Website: lowes
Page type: stored-credit-cards
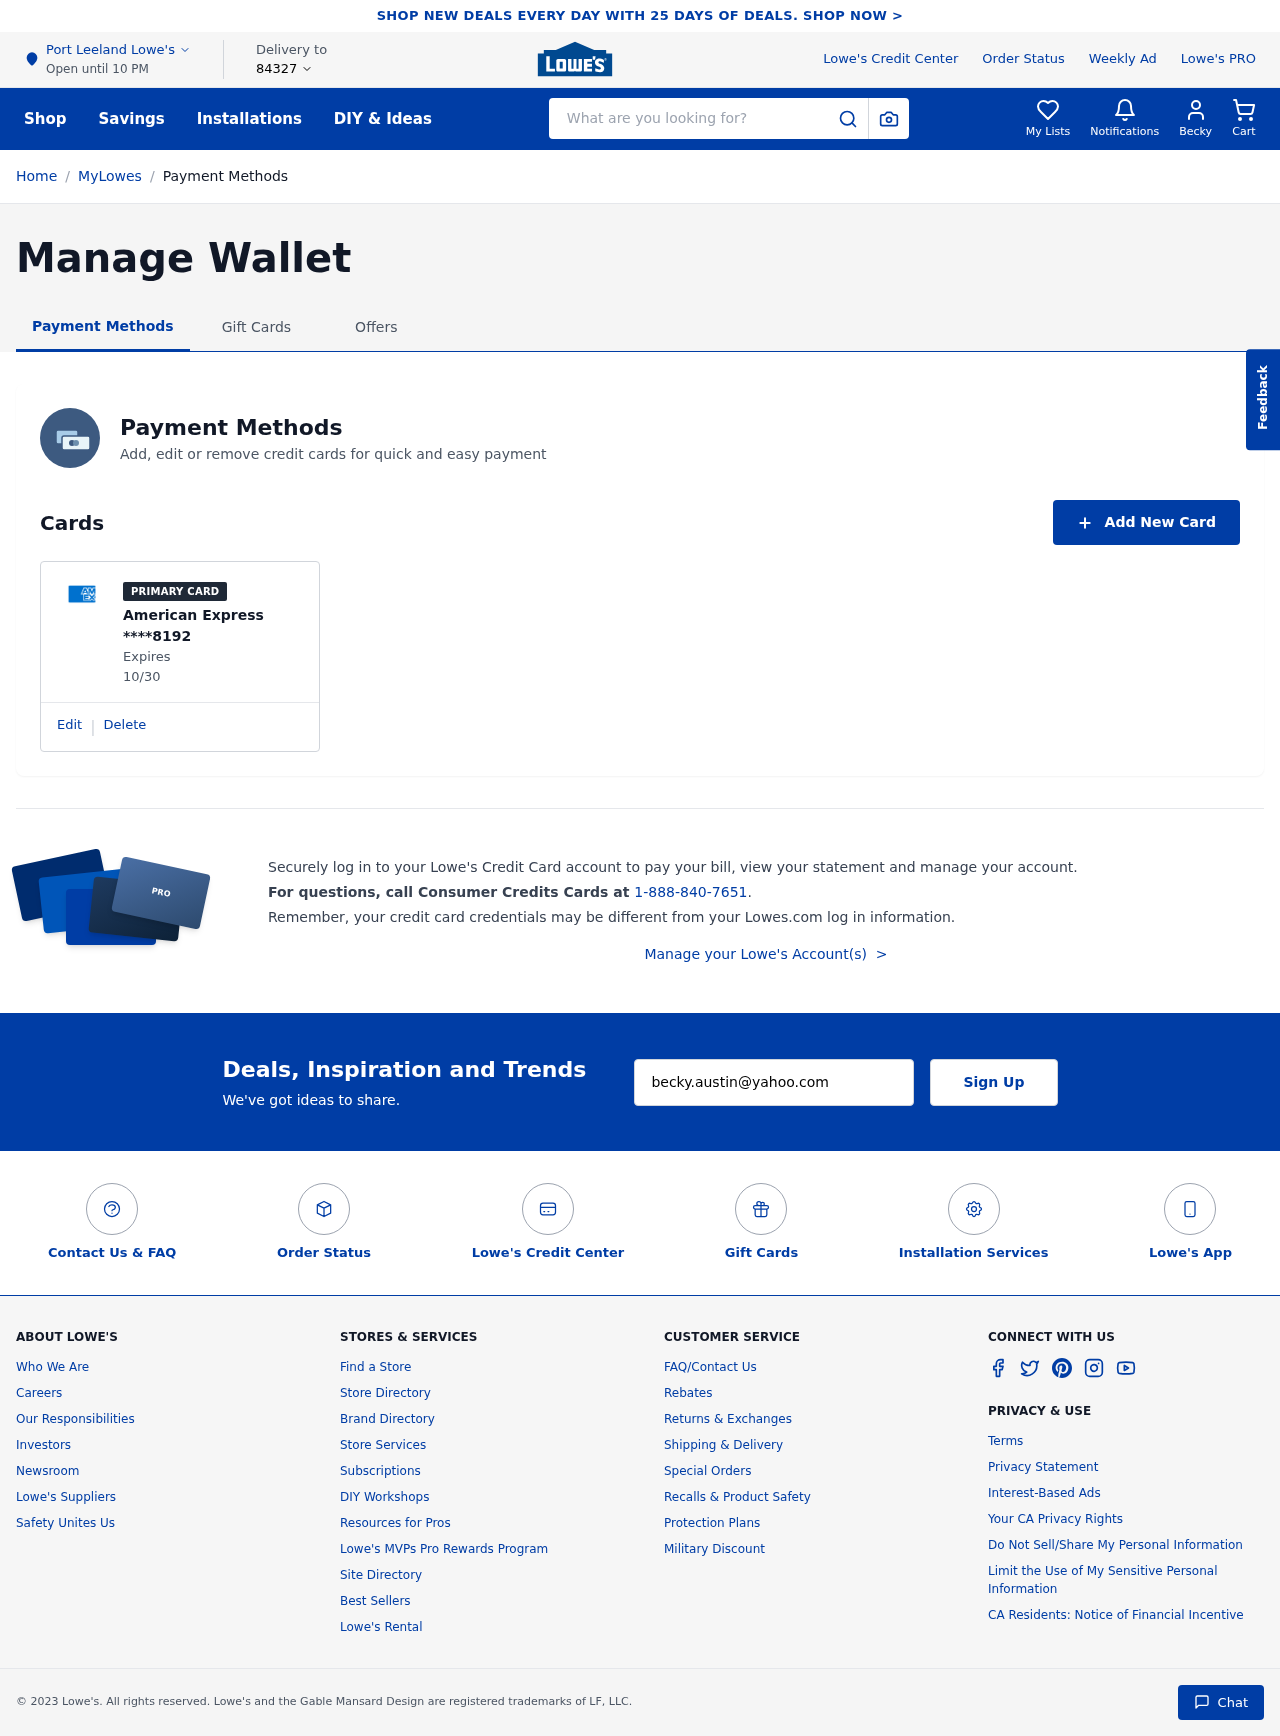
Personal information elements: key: PII_CARD_EXPIRY
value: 10/30
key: PII_CARD_LAST4
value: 8192
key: PII_CARD_TYPE
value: American Express
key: PII_CITY
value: Port Leeland
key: PII_EMAIL
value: becky.austin@yahoo.com
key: PII_FIRSTNAME
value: Becky
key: PII_POSTCODE
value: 84327
Search elements: key: HEADER_SEARCH
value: What are you looking for?